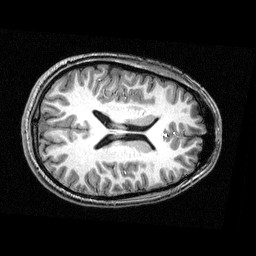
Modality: T1w
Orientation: axial